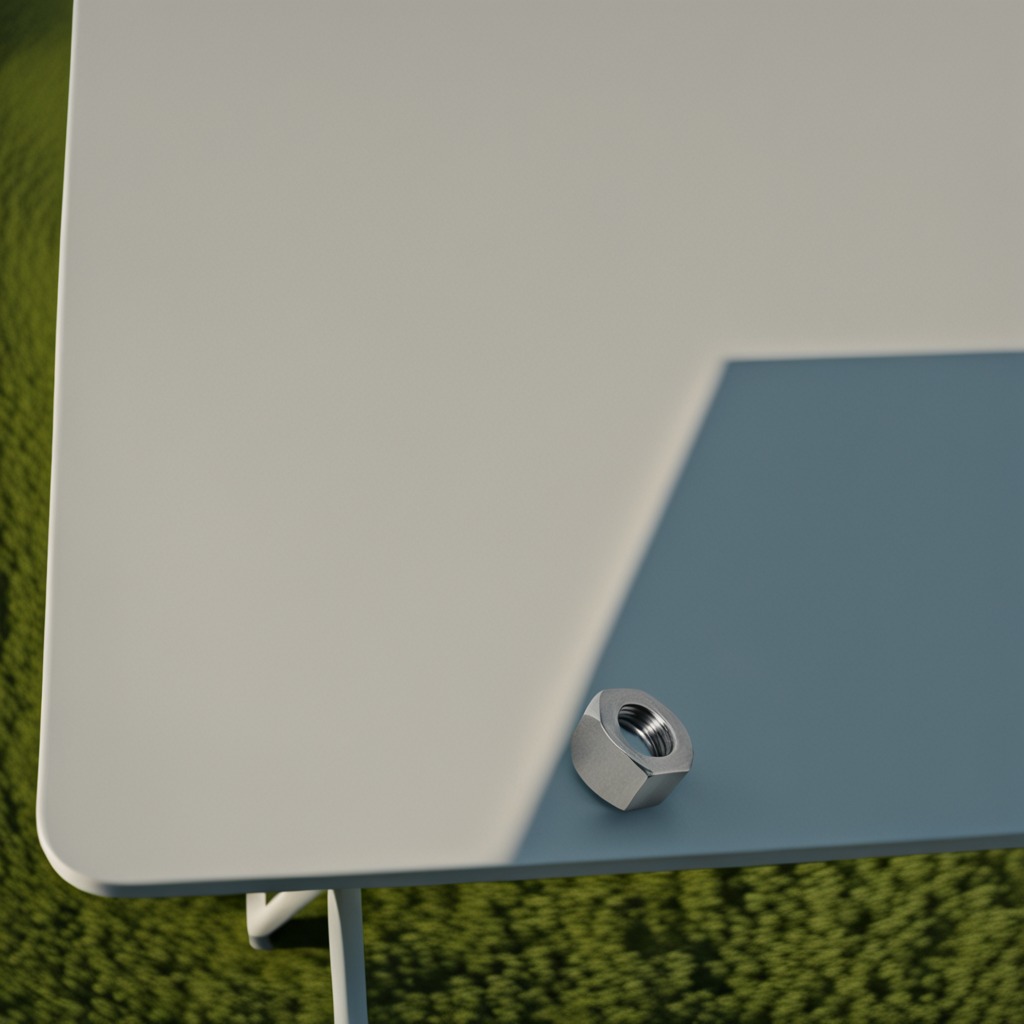
A metal nut is lying on a clean utility table in a temporary outdoor tool station afternoon light present textured surface